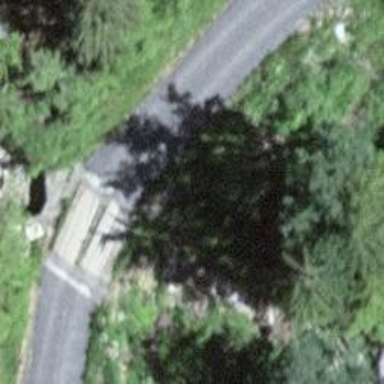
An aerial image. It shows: Culvert tunnel.